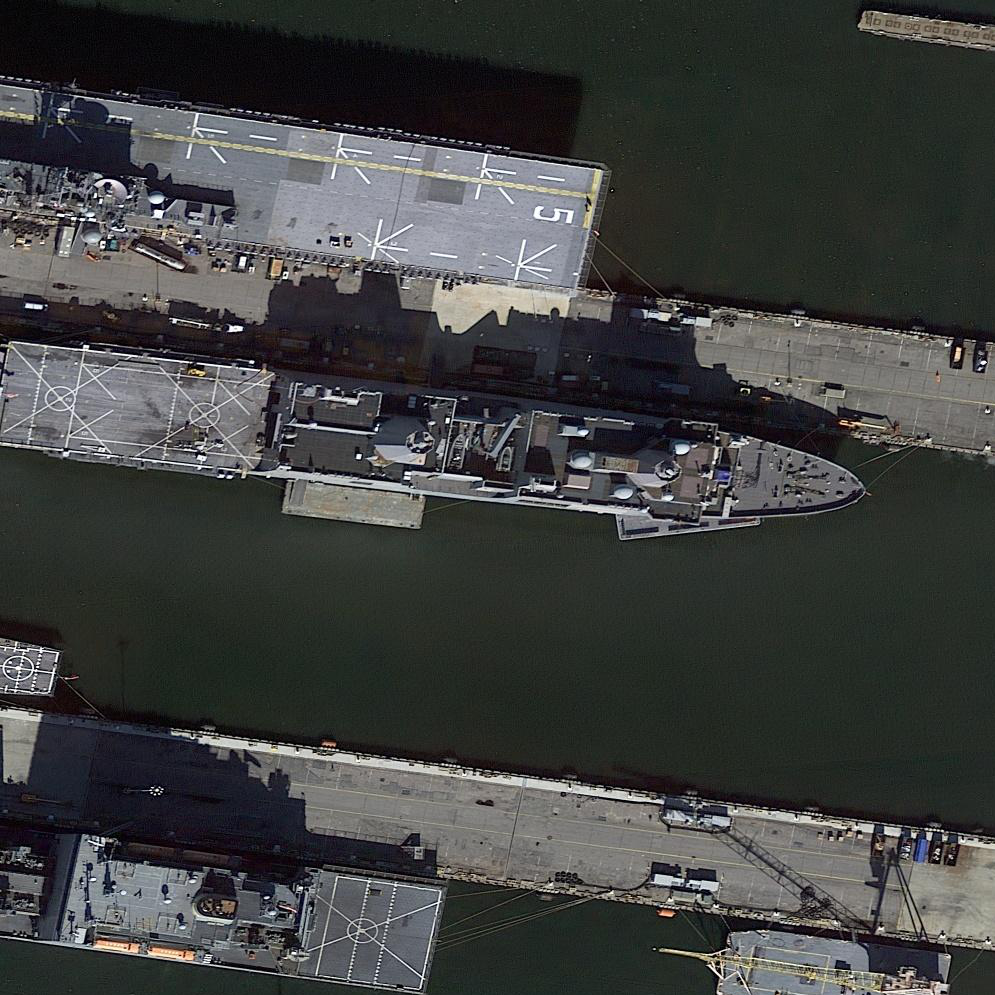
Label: combat